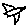
Label: bird